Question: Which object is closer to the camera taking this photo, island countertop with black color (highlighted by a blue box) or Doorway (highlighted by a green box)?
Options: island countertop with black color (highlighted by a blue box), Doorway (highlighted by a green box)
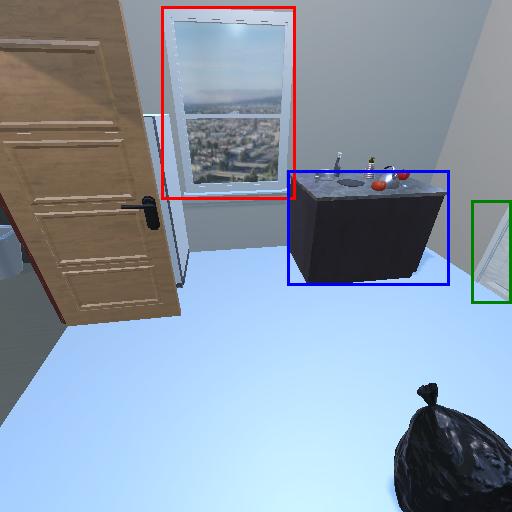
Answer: island countertop with black color (highlighted by a blue box)